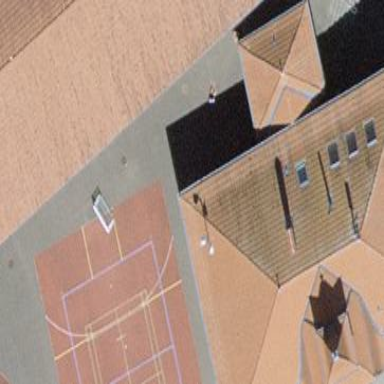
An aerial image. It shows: School building.